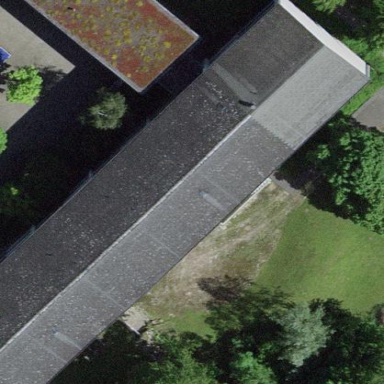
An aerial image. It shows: School building.